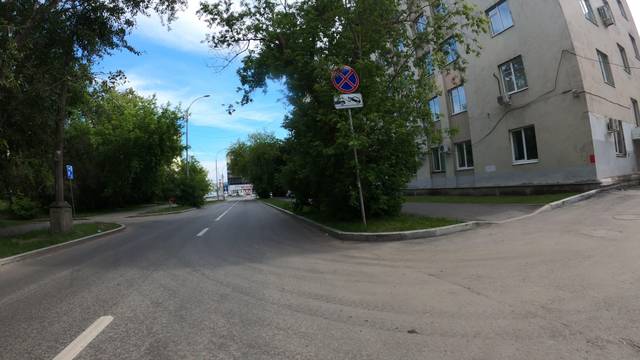
Region: Russia
Coordinates: 56.84, 60.637